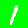
Digit: 1